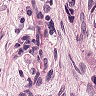
Metastatic tissue present: yes